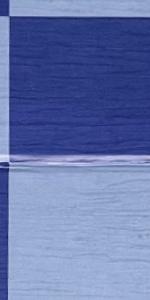
Label: Empty